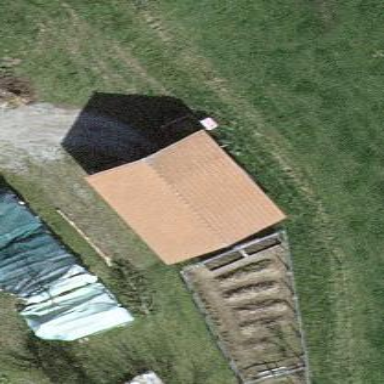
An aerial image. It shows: Rural barn.